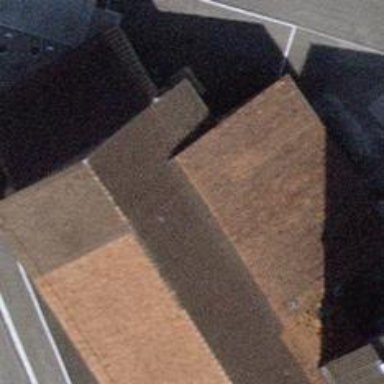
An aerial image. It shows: Restaurant.